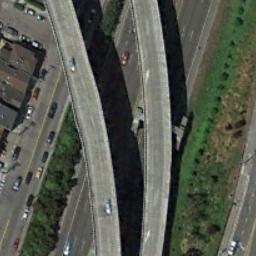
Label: overpass